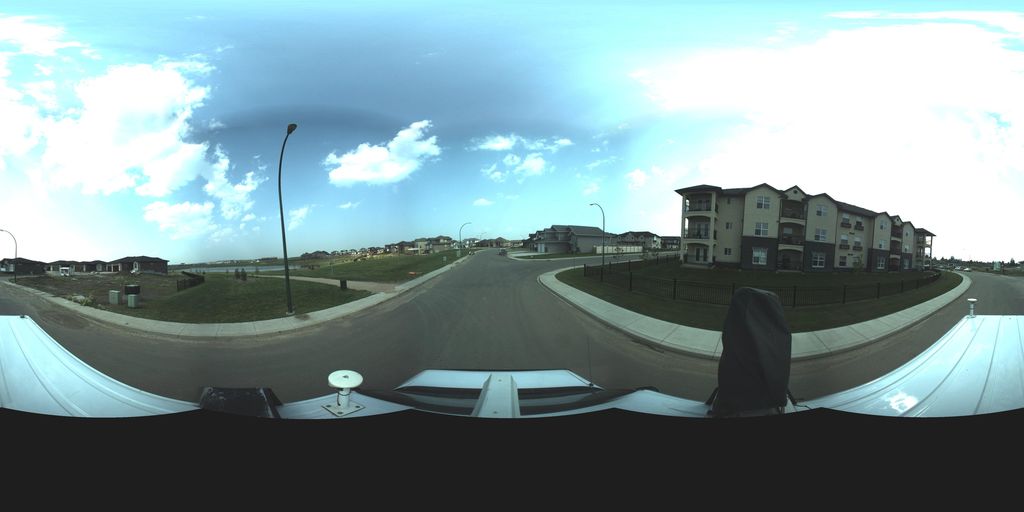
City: saskatoon